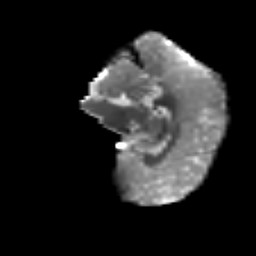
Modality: T2w
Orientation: sagittal
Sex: female
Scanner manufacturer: siemens
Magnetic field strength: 3 T
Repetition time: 5 s
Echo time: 0.071 s